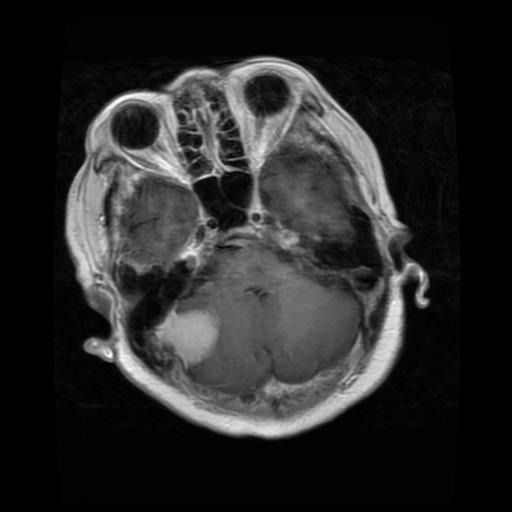
Label: meningioma